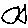
Label: fish